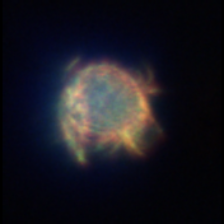
Taxon: Ciliates
Group: Other